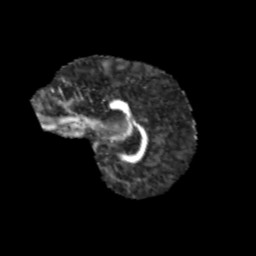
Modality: FA
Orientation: sagittal
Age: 9
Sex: female
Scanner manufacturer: siemens
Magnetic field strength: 3 T
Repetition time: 3.8 s
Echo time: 0.07 s